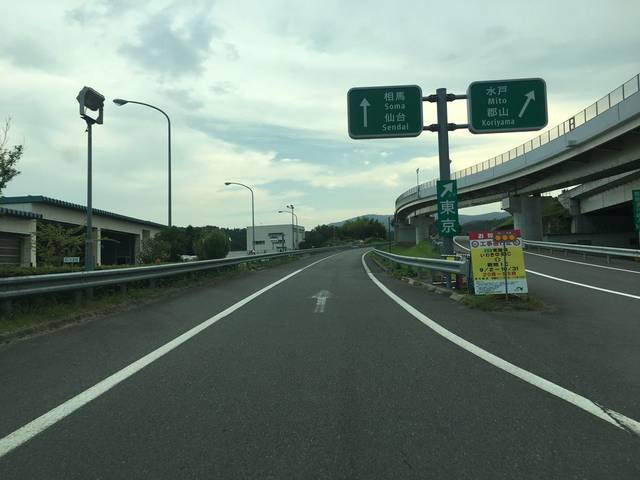
Region: Japan
Coordinates: 37.067, 140.838